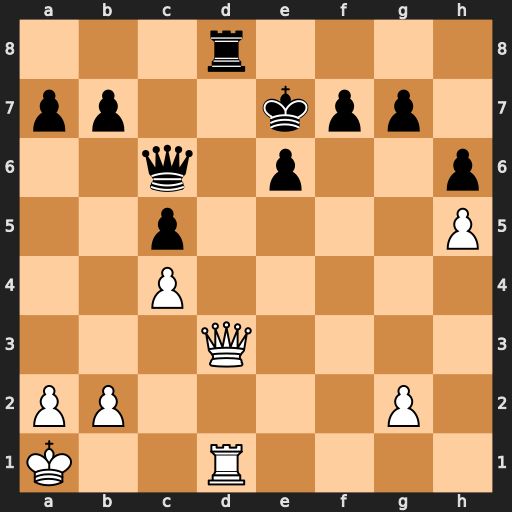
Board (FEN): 3r4/pp2kpp1/2q1p2p/2p4P/2P5/3Q4/PP4P1/K2R4
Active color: w
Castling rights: -
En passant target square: -
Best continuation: Qxd8#